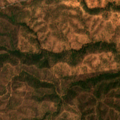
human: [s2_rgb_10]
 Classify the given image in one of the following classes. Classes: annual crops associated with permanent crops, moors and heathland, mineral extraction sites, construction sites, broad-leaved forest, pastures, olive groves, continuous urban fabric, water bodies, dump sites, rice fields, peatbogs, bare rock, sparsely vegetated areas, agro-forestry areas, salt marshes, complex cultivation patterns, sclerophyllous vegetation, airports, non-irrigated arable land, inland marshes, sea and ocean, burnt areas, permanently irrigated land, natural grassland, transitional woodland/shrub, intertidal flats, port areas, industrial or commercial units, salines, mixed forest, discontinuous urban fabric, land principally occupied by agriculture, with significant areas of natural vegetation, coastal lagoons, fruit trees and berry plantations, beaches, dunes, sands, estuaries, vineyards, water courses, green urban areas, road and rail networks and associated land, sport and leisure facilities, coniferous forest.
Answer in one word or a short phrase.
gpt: complex cultivation patterns, broad-leaved forest